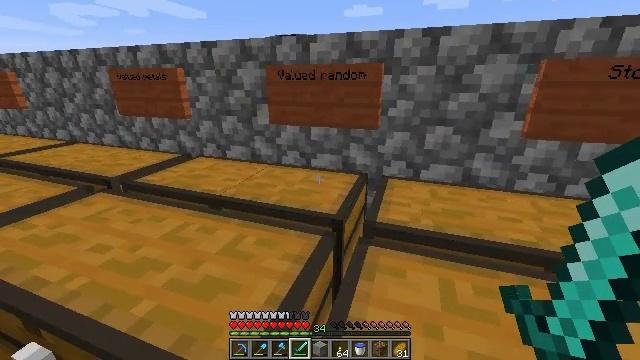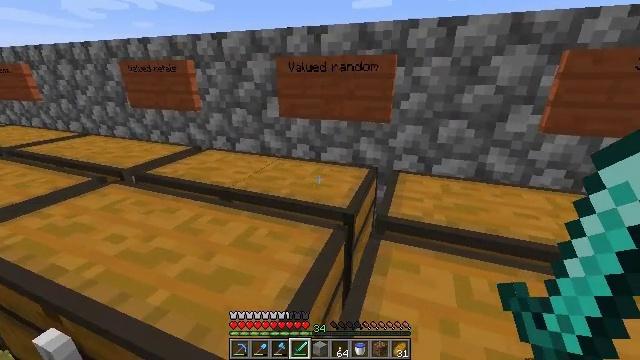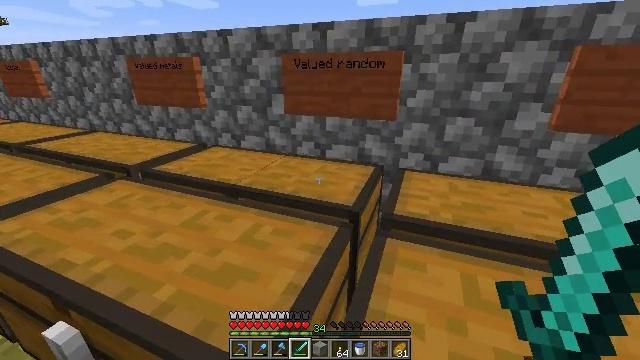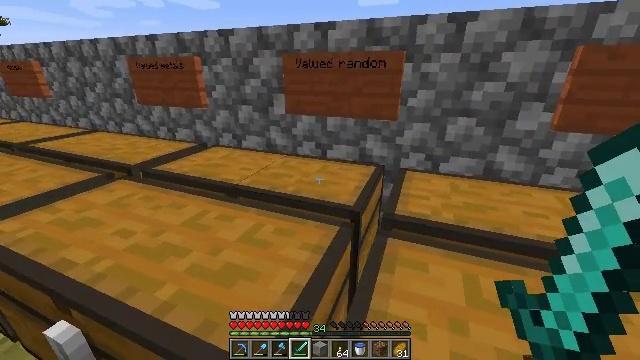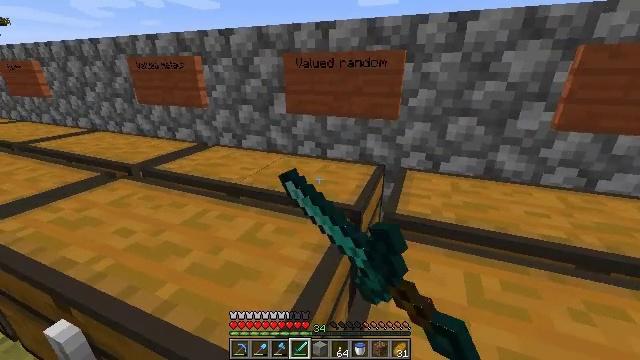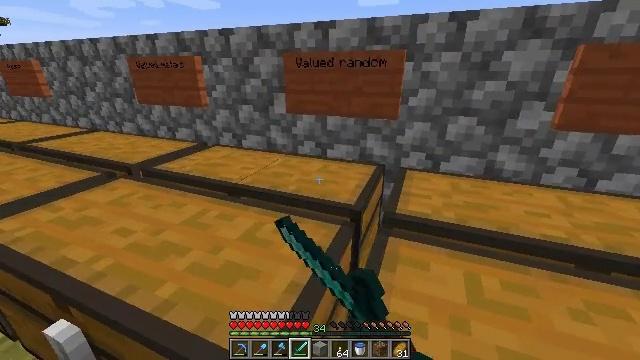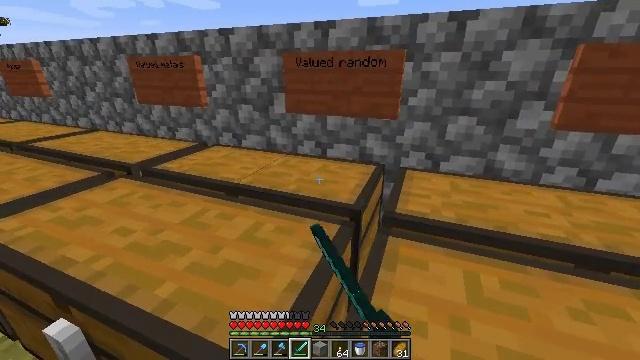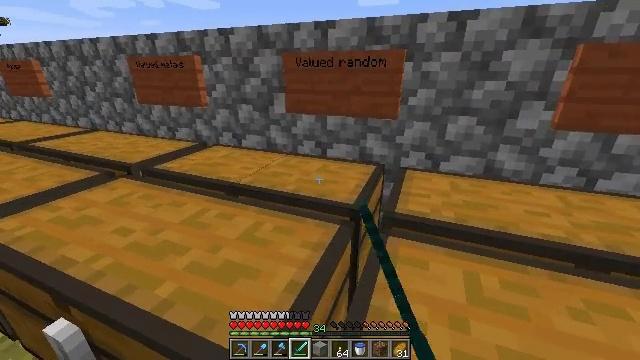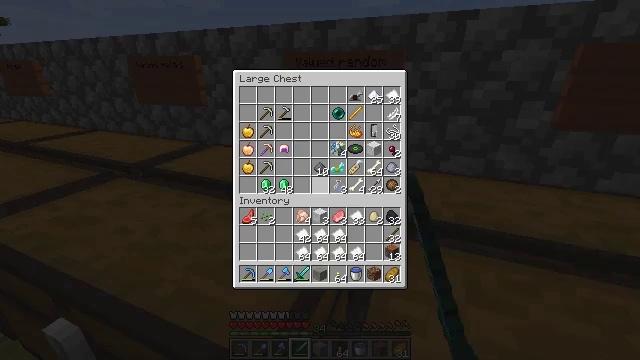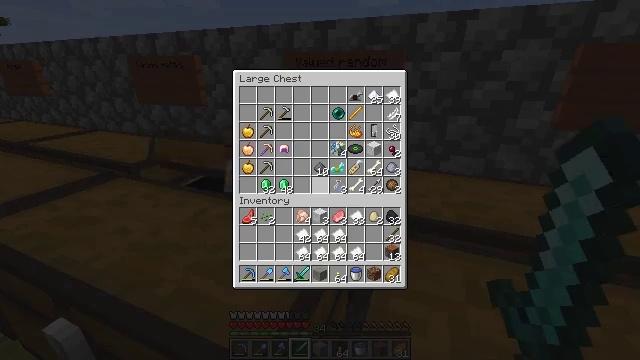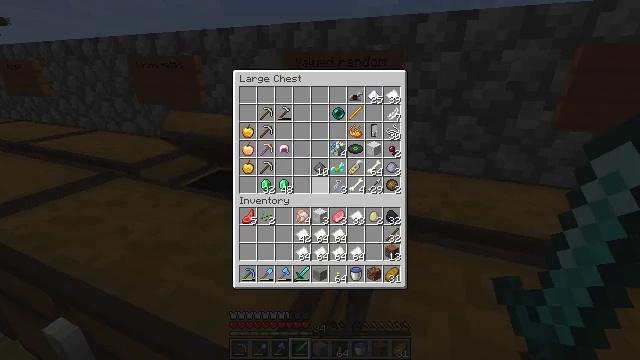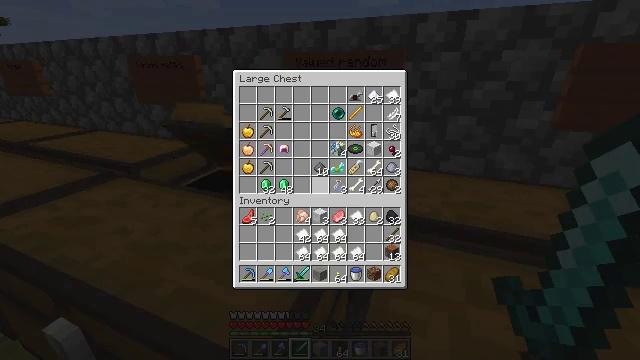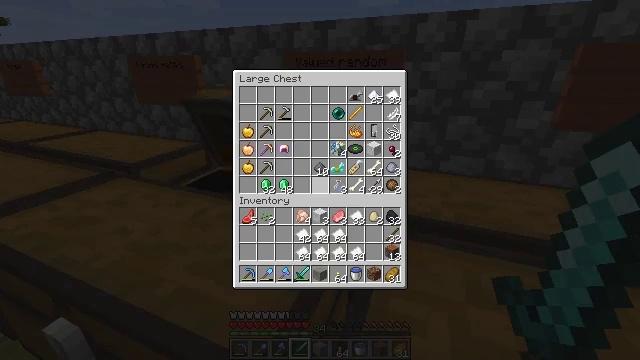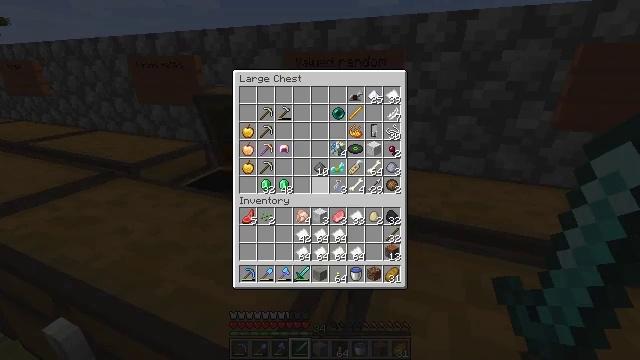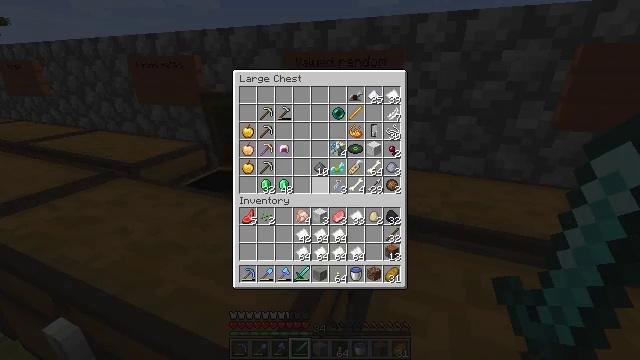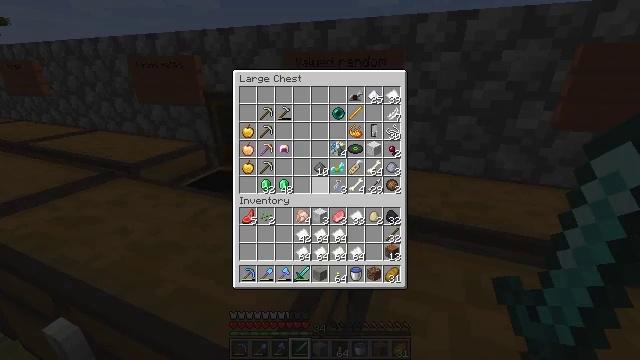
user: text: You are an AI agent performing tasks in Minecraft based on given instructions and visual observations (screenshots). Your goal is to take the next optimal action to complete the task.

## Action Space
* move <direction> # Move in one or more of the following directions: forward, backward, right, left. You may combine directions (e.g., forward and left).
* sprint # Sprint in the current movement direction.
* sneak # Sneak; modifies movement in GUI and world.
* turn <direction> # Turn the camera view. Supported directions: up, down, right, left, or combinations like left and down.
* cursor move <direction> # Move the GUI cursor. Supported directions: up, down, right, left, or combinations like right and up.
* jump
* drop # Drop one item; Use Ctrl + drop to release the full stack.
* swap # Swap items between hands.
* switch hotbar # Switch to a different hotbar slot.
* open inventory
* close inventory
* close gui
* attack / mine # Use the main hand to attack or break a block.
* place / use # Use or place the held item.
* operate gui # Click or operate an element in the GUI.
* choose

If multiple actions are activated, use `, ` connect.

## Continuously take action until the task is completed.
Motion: motion action
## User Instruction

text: Open the crafting table to craft melon seeds.
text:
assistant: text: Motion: turn left and down
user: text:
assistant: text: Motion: no_op
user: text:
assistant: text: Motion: use / place
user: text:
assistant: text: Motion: use / place
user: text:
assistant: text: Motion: use / place
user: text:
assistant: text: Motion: no_op
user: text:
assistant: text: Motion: no_op
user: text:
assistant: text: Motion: open gui
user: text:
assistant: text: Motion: no_op
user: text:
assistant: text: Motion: no_op
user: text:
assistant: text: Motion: no_op
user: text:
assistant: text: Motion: no_op
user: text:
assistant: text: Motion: no_op
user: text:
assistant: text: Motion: no_op
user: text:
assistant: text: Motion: no_op
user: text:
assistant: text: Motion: no_op
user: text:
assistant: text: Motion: cursor move left and down
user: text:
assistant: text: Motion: turn left and down, close gui
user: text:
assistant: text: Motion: turn left and down
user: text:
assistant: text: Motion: turn left and down
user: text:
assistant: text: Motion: turn left and down, use / place
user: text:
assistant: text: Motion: use / place
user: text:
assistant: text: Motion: use / place
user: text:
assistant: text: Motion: no_op
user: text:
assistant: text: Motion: no_op
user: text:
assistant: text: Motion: open gui
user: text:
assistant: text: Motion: no_op
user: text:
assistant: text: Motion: no_op
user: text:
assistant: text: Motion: no_op
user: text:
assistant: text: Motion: no_op